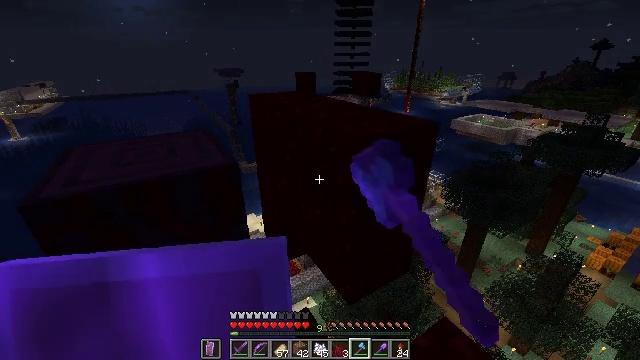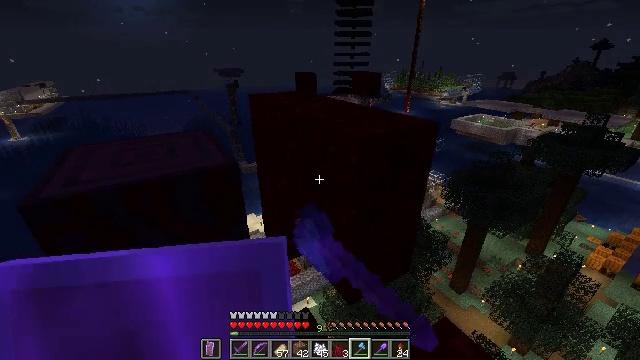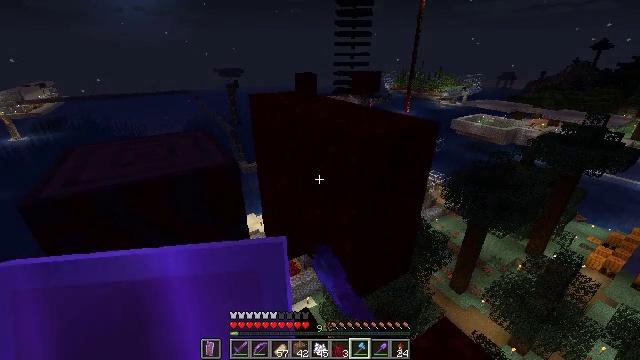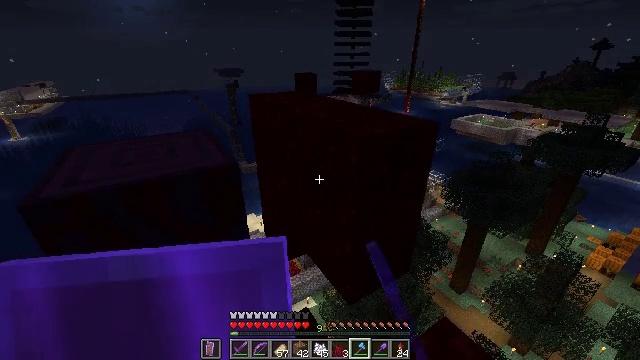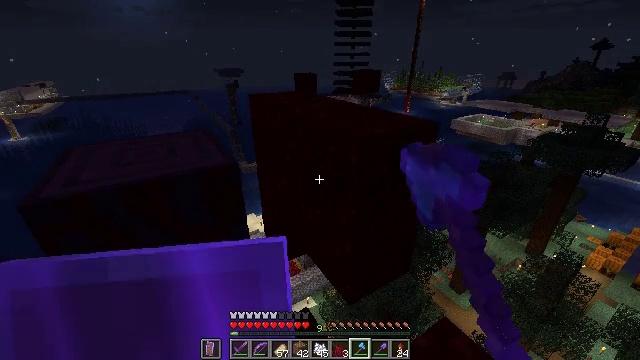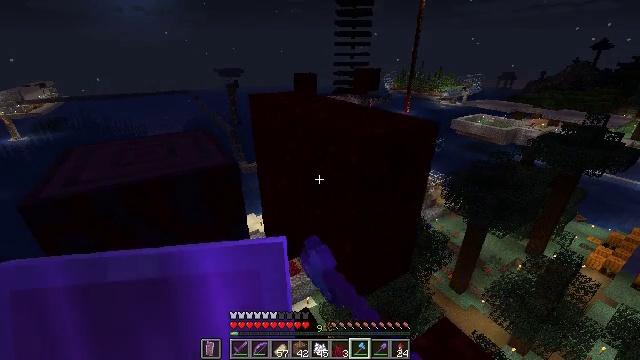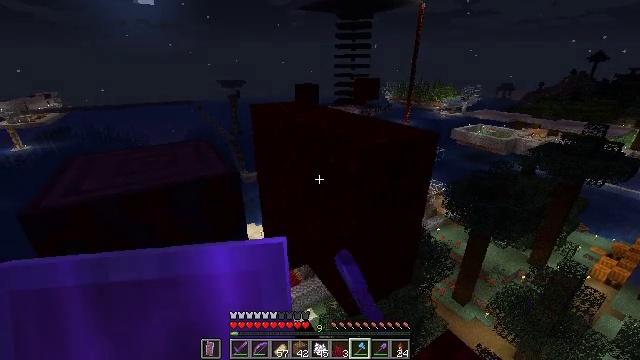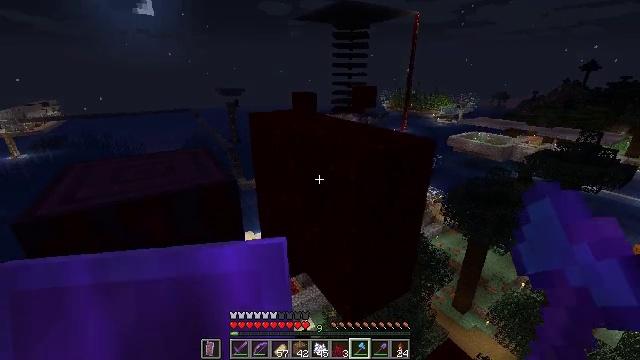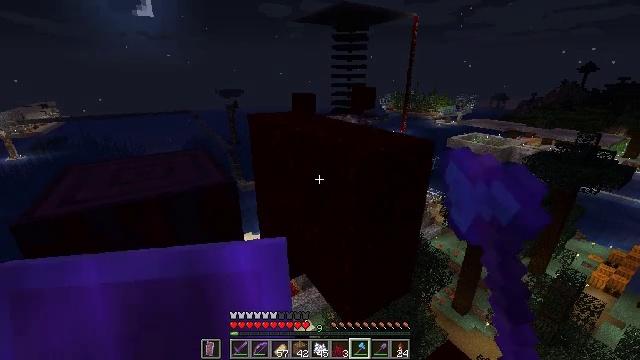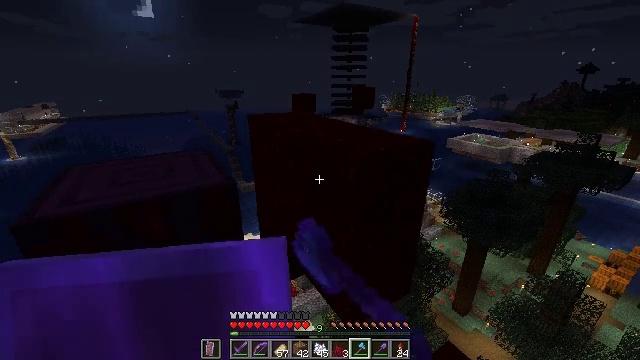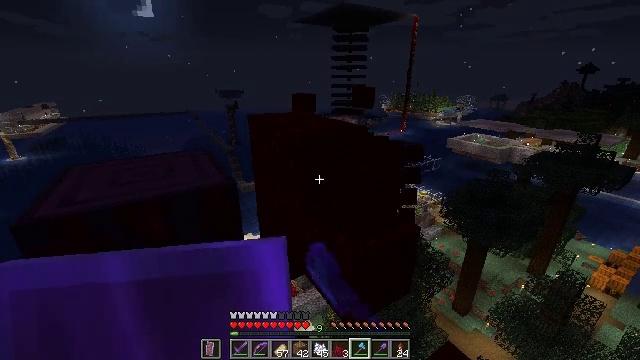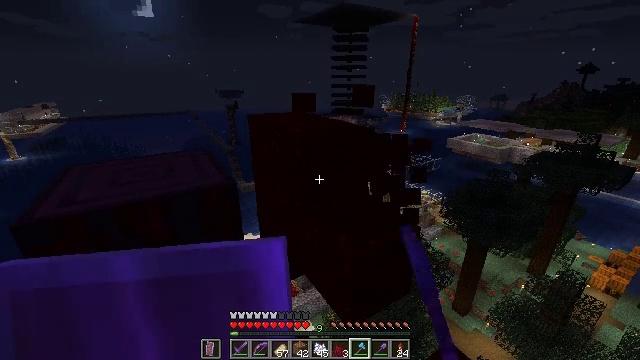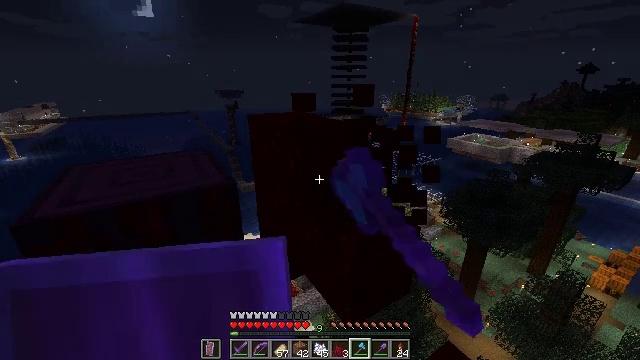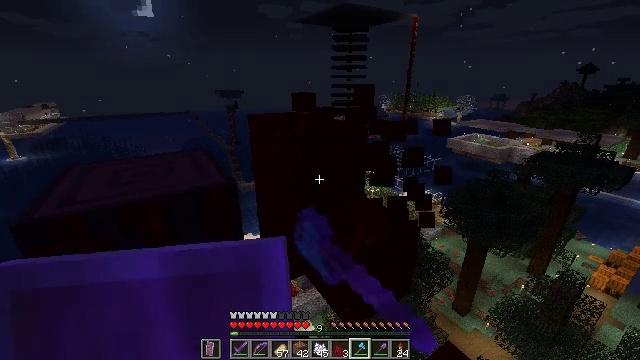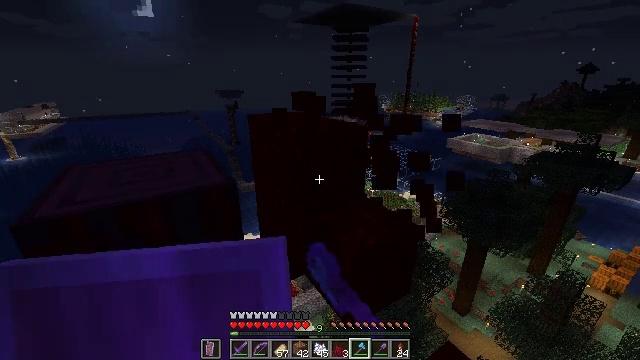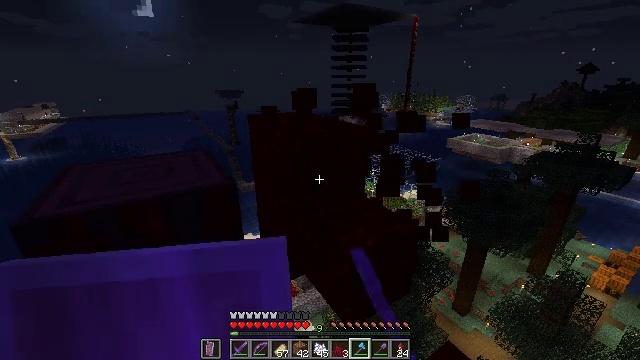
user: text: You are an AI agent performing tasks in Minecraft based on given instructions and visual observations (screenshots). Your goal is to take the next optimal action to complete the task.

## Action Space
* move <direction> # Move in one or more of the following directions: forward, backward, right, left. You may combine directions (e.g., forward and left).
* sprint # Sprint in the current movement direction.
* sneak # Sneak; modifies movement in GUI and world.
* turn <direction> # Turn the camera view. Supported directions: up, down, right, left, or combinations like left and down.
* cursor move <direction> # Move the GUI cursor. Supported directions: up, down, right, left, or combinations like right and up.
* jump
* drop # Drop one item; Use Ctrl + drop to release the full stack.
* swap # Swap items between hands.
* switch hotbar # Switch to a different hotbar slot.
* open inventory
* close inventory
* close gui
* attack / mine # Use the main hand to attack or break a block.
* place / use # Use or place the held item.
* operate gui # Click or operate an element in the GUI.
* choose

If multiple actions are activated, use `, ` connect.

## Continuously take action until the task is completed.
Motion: motion action
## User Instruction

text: Gather the nether wart block from a crimson forest.
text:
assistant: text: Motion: attack / mine
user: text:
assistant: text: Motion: attack / mine
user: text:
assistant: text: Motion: attack / mine
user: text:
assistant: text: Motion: attack / mine
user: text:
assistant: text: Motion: attack / mine
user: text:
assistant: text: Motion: turn up, attack / mine
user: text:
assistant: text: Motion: turn up, attack / mine
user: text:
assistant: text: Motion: attack / mine
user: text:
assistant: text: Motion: attack / mine
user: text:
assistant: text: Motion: attack / mine
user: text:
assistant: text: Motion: attack / mine
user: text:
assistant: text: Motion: attack / mine
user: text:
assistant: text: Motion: attack / mine
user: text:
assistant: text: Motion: attack / mine
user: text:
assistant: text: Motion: attack / mine
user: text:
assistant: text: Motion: attack / mine
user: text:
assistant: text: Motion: attack / mine
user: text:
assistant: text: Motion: attack / mine
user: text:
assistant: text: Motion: attack / mine
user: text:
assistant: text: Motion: attack / mine
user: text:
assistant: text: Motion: attack / mine
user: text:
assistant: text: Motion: attack / mine
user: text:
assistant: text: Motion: attack / mine
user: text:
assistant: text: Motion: attack / mine
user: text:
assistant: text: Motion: attack / mine
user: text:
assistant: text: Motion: attack / mine
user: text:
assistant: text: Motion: attack / mine
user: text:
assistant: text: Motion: sneak, attack / mine
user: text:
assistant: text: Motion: sneak, attack / mine
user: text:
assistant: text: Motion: sneak, attack / mine